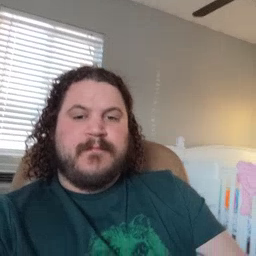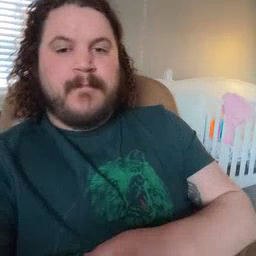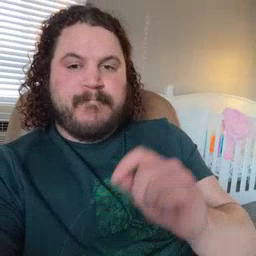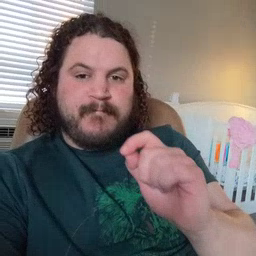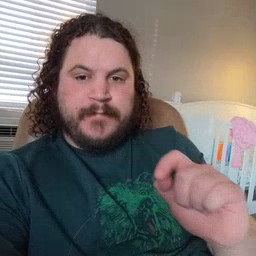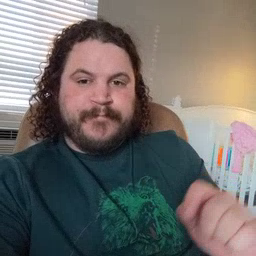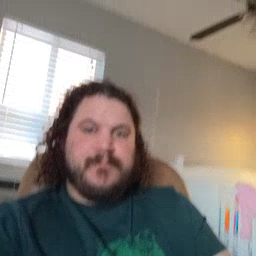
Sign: pen